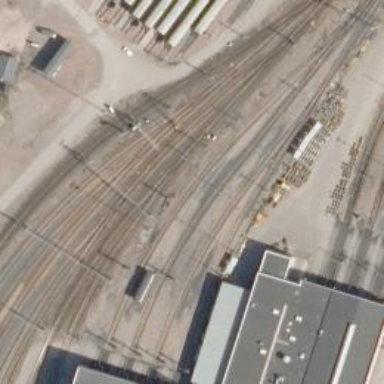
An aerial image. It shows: Rail yard with electrified contact lines for railway operations.